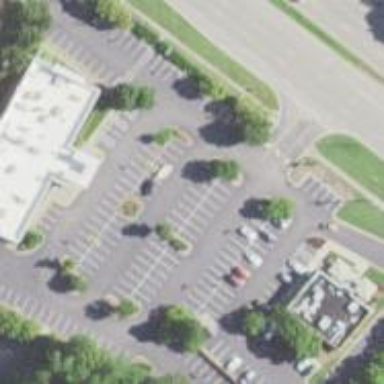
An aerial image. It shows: Retail area.